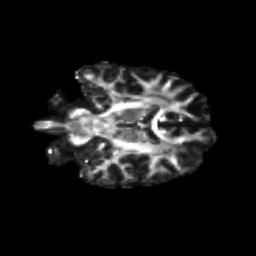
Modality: FA
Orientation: coronal
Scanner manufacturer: siemens
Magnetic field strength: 3 T
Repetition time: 9.2 s
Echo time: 0.084 s